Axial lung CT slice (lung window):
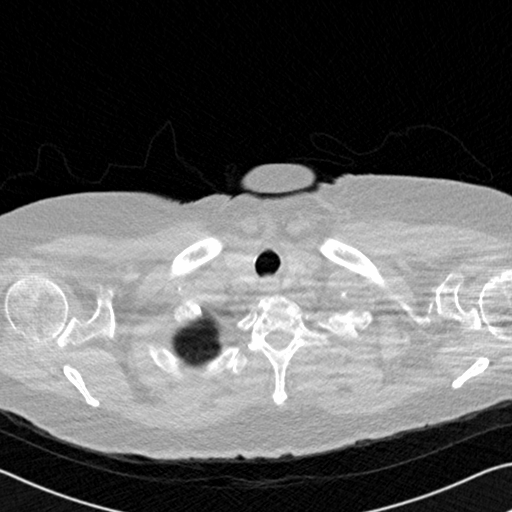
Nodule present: no